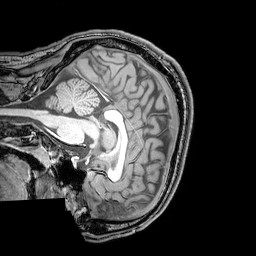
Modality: T1w
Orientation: sagittal
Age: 24
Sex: male
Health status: healthy
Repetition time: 0.081 s
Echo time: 0.037 s